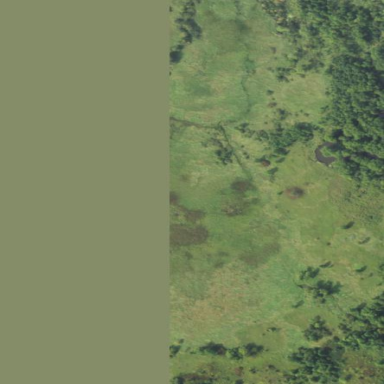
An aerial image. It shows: Marsh wetland.